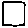
Label: square